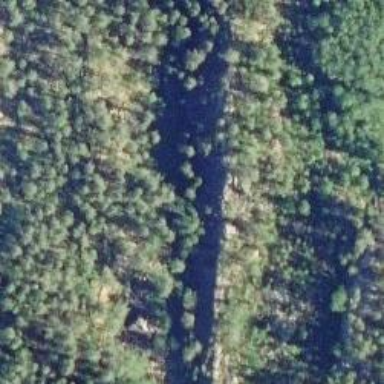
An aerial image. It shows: Natural cliff.